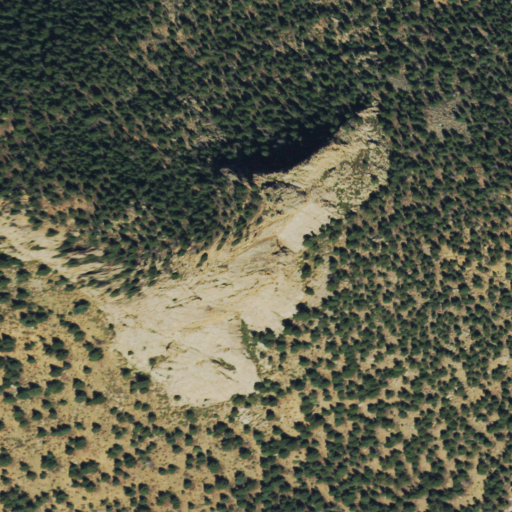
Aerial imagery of mountain in Colorado named Lions Head containing evergreen forest, grassland, and shrub